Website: walmart
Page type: billing-address
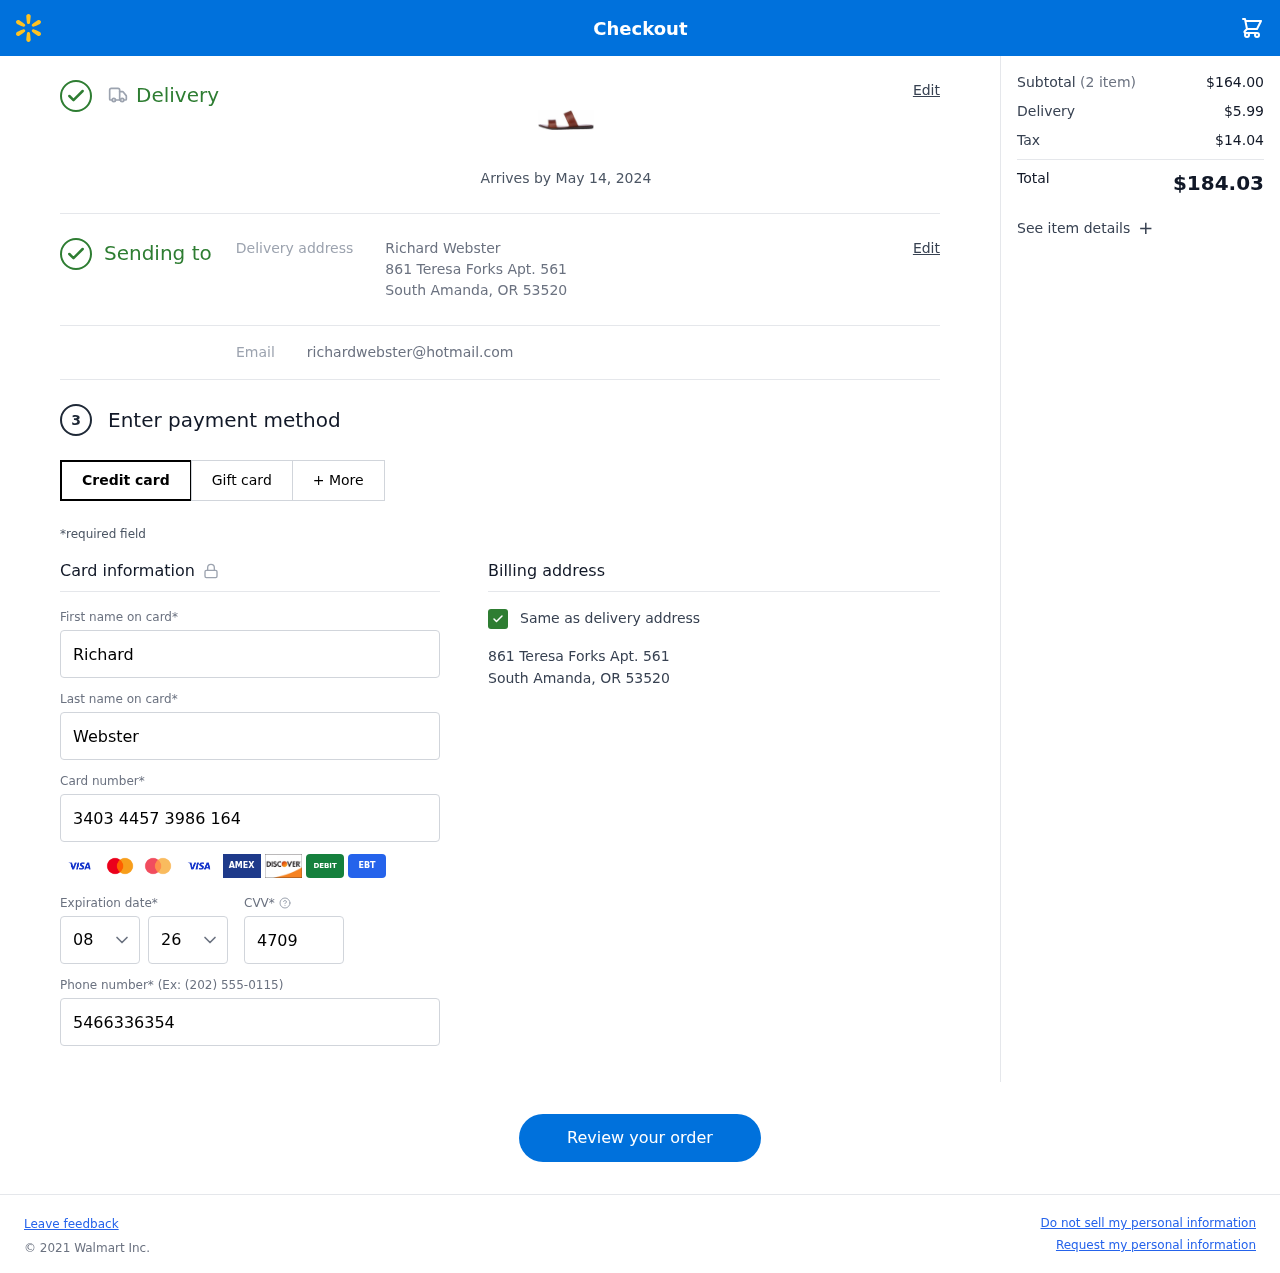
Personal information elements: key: PII_CARD_CVV
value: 4709
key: PII_CARD_EXPIRY_MONTH
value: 08
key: PII_CARD_EXPIRY_YEAR
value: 26
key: PII_CARD_NUMBER
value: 3403 4457 3986 164
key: PII_EMAIL
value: richardwebster@hotmail.com
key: PII_FIRSTNAME
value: Richard
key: PII_FULLNAME
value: Richard Webster
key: PII_LASTNAME
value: Webster
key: PII_PHONE
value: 5466336354
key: PII_STREET
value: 861 Teresa Forks Apt. 561
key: PII_CITY_STATE_ZIP
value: South Amanda, OR 53520
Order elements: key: ORDER_DELIVERY_DATE
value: Arrives by May 14, 2024
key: ORDER_NUM_ITEMS
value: (2 item)
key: ORDER_SUBTOTAL
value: $164.00
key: ORDER_SHIPPING_COST
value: $5.99
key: ORDER_TAX
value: $14.04
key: ORDER_TOTAL
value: $184.03